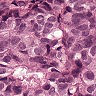
Metastatic tissue present: yes